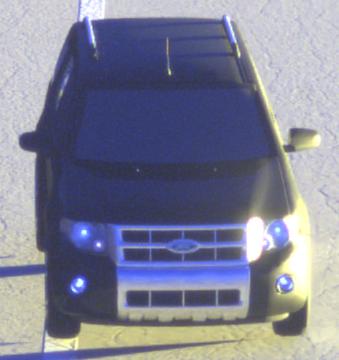
Make: Ford
Model: Escape Hybrid
Detailed model: -
Model produced from: 2004
Model produced until: 2012
Doors: 5
Color: black
Road condition: dry road
Daytime: sunrise or sunset
Contrast: high contrast